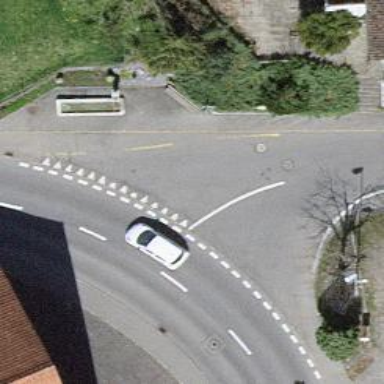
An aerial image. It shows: Unmarked road crossing.